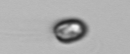
Label: nanoplankton_mix